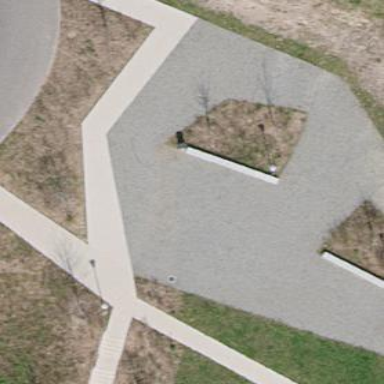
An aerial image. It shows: Square.